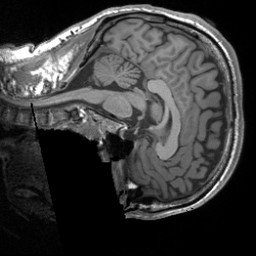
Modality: T1w
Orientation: sagittal
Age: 27
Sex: male
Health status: healthy
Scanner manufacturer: siemens
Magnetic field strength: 3 T
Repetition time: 1.9 s
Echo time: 0.00252 s